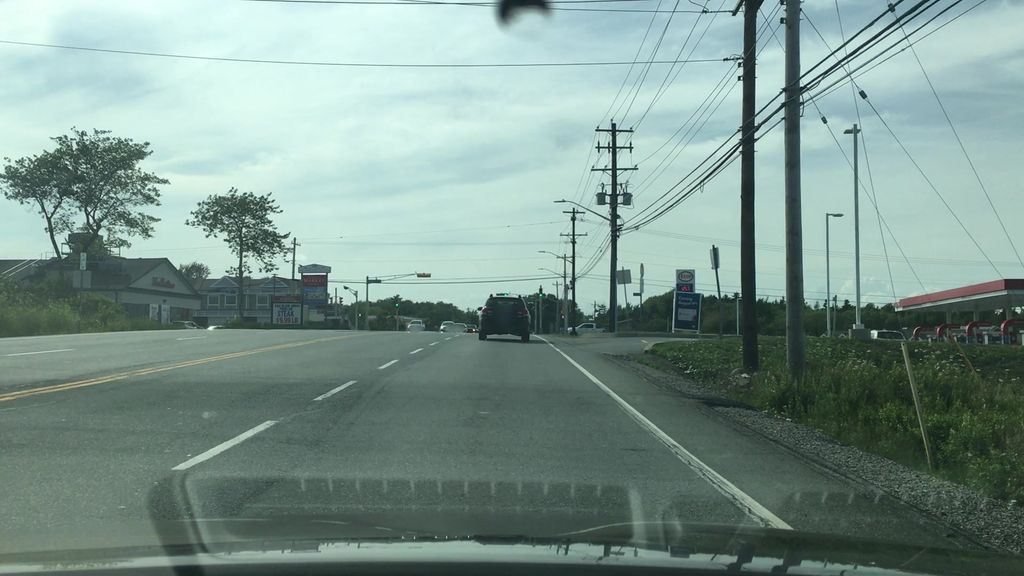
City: halifax